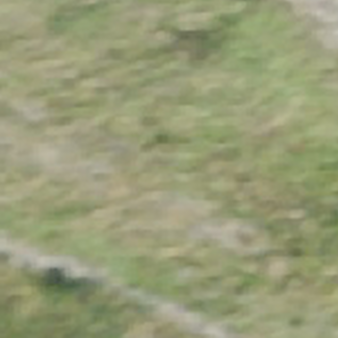
Label: other